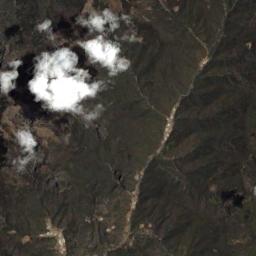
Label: cloud